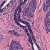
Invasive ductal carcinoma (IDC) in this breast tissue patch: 1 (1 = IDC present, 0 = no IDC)